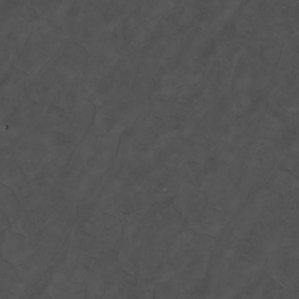
Label: non_frost